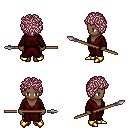
a pixel art fantasy rpg character, female body template, human, dark skin, red robe, gold greaves, white blonde curly afro hairstyle, gold boots, spear, four views (front, back, left, right), 2x2 character sprite sheet, small pixel art, hard edges, no anti-aliasing